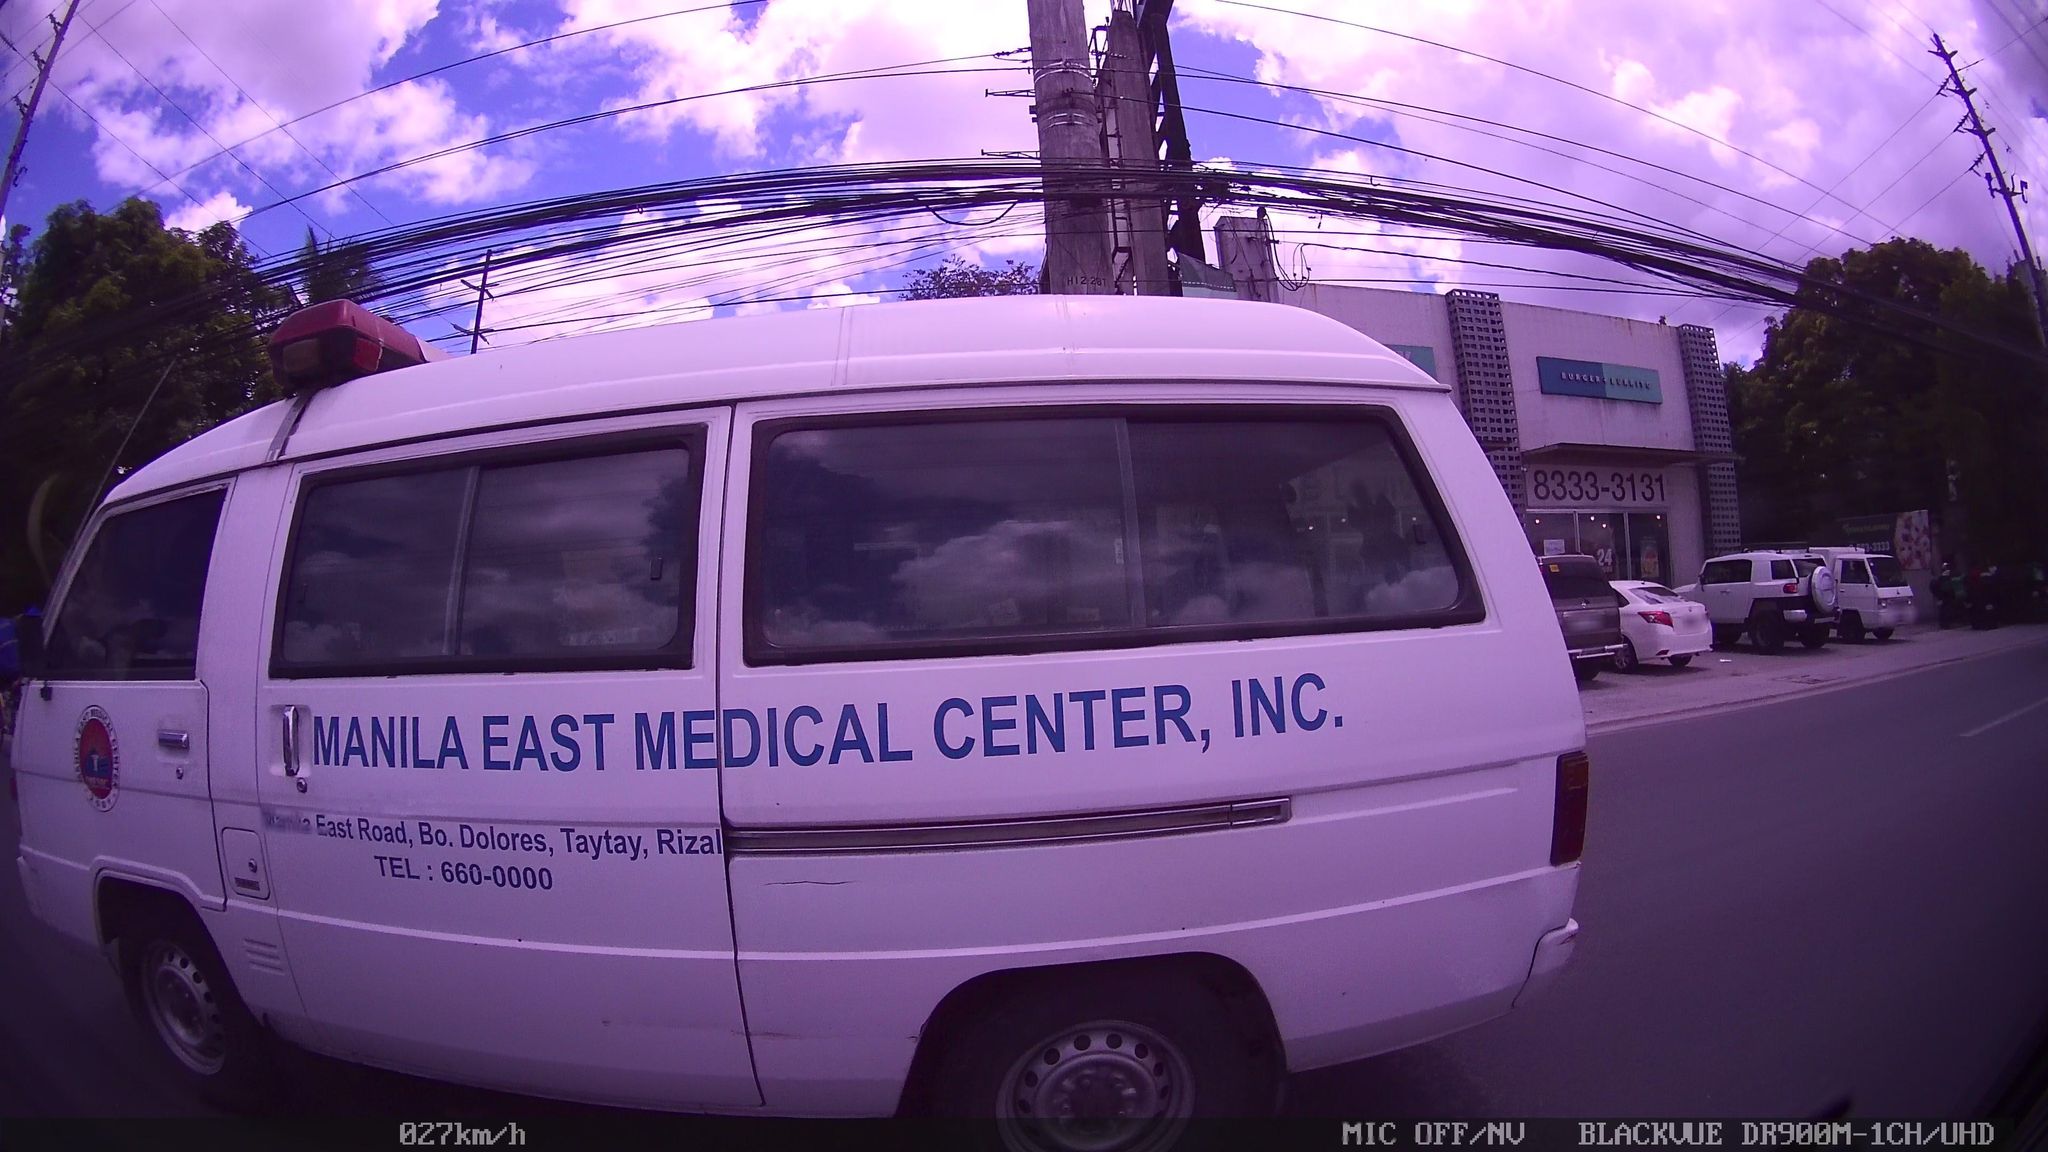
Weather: snowy
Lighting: day
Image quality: slightly poor
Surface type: cycling surface
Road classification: primary
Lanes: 3
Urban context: urban centre
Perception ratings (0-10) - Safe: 5.44, Lively: 6.89, Beautiful: 5.39, Boring: 6.01, Depressing: 5.57, Wealthy: 3.93